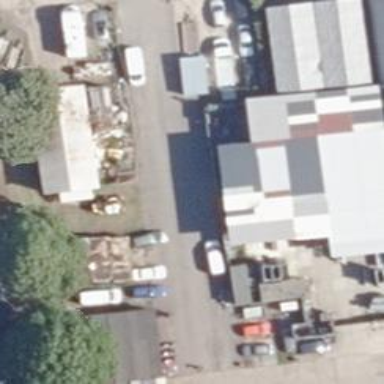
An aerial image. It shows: Trade shop.